Interaction volume radius: 10 \u00c5
Interaction volume height: 10 \u00c5
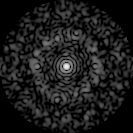
Disorder parameter: 0.8049